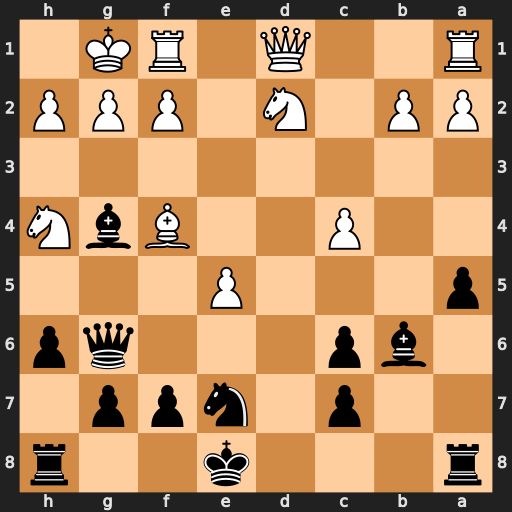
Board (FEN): r3k2r/2p1npp1/1bp3qp/p3P3/2P2BbN/8/PP1N1PPP/R2Q1RK1
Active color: b
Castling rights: kq
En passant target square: -
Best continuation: Bxd1 Nxg6 Nxg6